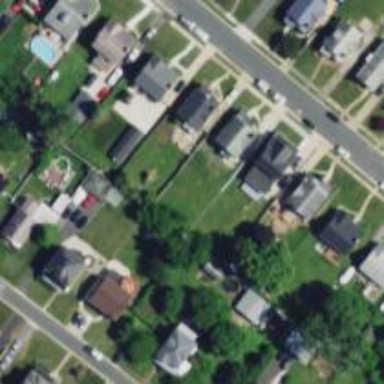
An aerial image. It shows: Neighborhood.